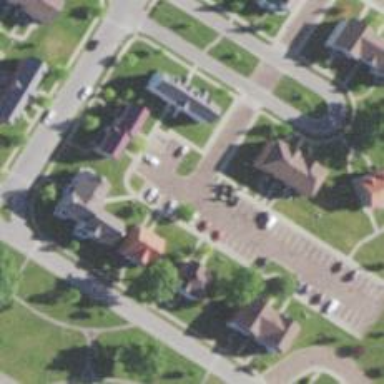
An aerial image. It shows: Living street.